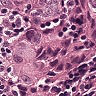
Metastatic tissue present: yes